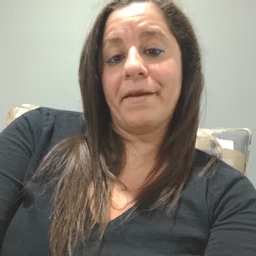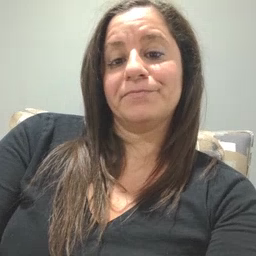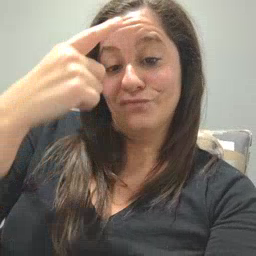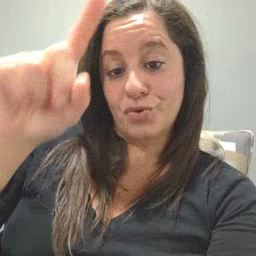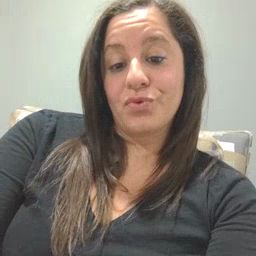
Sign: for